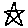
Label: star